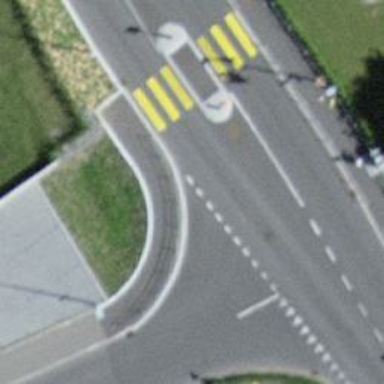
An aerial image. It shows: Zebra crossing on the road.